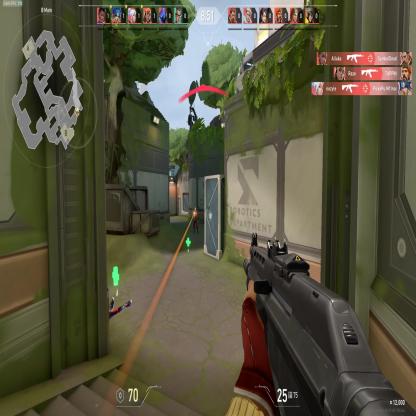
Label: enemy